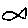
Label: fish